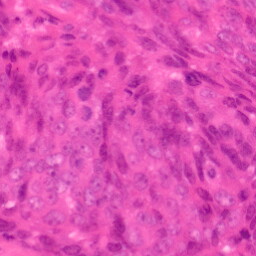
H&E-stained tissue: Colon